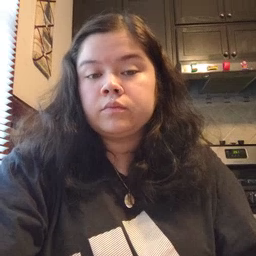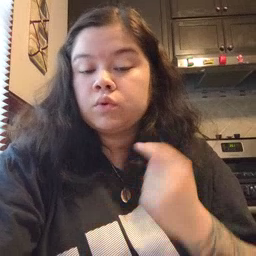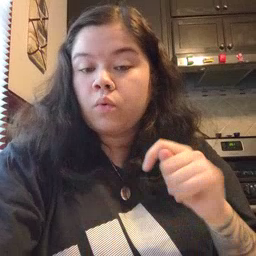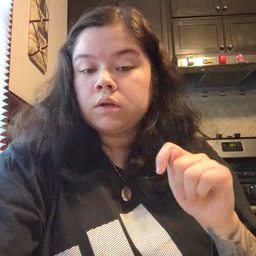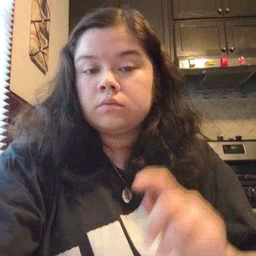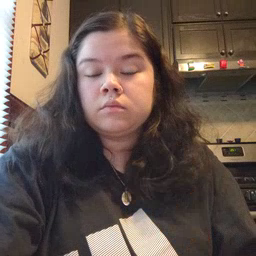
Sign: toy